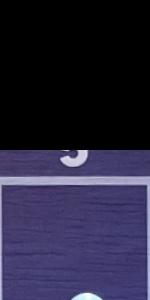
Label: Empty